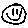
Label: smiley face